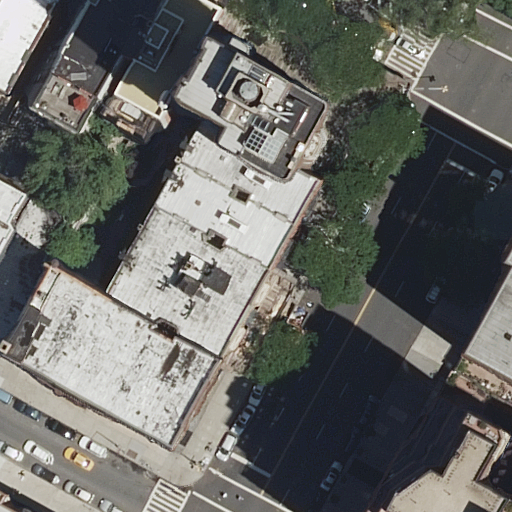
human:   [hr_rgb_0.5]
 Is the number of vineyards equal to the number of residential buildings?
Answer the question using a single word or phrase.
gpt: no

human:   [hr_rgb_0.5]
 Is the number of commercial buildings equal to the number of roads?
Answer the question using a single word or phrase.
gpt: no

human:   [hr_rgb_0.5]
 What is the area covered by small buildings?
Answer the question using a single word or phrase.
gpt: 46m2

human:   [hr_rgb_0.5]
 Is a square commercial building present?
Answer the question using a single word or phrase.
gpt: no

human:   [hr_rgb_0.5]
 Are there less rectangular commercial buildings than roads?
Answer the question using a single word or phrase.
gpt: yes

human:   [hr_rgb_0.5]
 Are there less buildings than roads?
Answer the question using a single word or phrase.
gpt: no

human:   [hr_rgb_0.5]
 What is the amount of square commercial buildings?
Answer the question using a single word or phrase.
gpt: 0

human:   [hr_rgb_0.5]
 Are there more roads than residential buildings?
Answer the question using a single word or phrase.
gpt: no

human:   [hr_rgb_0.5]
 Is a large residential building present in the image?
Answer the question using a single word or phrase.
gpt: yes

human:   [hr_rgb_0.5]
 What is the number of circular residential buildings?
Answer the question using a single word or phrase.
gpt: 0

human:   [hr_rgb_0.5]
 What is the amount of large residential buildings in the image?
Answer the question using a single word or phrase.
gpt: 3

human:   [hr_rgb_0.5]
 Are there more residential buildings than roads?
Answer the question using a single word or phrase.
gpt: yes

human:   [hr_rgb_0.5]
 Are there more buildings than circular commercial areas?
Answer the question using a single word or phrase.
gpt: yes

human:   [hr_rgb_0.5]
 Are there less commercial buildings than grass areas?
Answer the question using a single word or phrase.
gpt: no

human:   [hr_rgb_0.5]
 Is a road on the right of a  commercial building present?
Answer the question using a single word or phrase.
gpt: no

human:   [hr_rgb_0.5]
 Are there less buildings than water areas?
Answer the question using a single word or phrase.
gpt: no

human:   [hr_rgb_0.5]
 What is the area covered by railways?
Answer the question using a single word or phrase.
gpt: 0m2

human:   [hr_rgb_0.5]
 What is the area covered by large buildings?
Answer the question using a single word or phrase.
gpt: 2096m2

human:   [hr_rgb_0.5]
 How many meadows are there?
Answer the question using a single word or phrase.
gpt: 0

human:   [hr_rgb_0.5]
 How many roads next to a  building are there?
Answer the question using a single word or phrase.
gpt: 6

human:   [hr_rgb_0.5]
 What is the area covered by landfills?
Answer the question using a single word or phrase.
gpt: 0m2

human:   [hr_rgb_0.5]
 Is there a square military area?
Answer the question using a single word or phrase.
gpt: no

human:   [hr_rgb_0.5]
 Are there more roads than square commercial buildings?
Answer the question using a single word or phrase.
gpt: yes

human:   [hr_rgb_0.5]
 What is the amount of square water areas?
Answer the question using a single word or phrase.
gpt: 0

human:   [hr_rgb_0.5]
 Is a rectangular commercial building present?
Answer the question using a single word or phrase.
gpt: no

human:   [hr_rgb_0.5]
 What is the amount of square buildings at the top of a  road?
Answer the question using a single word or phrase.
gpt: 0

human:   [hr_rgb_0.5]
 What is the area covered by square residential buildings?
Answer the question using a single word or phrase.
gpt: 0m2

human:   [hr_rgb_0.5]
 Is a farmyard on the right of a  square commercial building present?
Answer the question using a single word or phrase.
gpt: no

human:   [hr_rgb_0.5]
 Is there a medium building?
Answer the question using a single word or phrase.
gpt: yes

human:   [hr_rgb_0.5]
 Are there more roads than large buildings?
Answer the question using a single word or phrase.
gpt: yes

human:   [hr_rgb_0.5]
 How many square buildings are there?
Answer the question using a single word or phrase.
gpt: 0

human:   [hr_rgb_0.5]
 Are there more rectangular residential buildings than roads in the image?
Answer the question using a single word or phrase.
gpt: no

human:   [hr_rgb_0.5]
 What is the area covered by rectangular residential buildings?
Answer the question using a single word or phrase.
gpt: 773m2

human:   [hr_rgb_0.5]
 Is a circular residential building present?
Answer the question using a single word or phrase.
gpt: no

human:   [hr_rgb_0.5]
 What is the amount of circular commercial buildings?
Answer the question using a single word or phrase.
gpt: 0

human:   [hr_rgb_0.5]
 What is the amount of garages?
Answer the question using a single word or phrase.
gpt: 0